Interaction volume radius: 10 \u00c5
Interaction volume height: 50 \u00c5
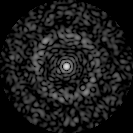
Disorder parameter: 0.844